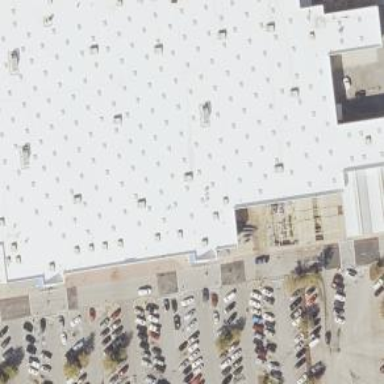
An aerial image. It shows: Supermarket located in building.